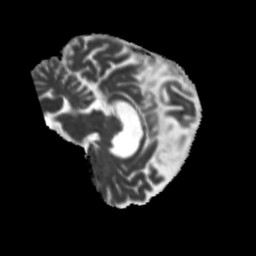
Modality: MD
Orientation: sagittal
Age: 68
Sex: male
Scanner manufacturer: siemens
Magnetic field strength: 3 T
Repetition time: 5.25 s
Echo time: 0.08 s